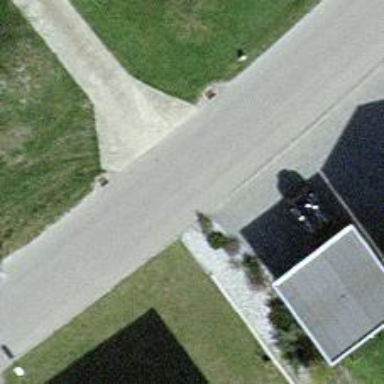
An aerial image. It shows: Driveway.